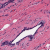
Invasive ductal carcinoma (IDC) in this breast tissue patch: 1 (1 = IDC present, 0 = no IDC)